Question: I would like to add imageview at above of listview. I knew about add section hearder in listview. But i just wanna save my time so i used image view for listview header instead of using addSectionHeader. Unfortunately i just stuck in with some xml properties. Image Overlay at my list view. Actually image supposed to be at the above of list. Check out my xml layout. Thanks.
'''
<?xml version="1.0" encoding="utf-8"?>
'''

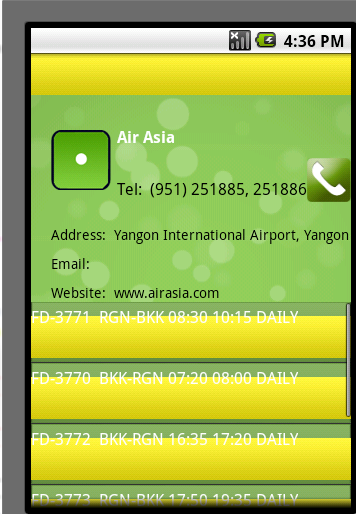
Answer: this link states the same as of your problem <URL>